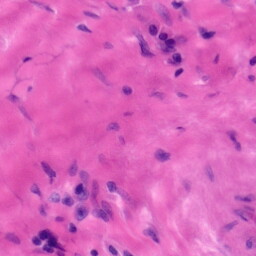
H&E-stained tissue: Tonsil